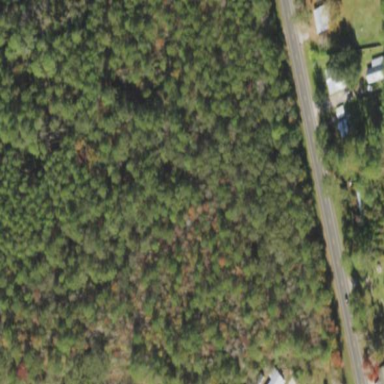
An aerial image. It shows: Mixed leaf woodland.